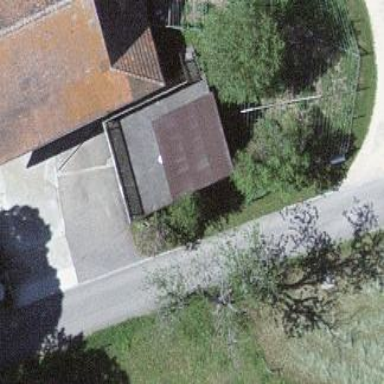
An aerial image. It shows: Garage.